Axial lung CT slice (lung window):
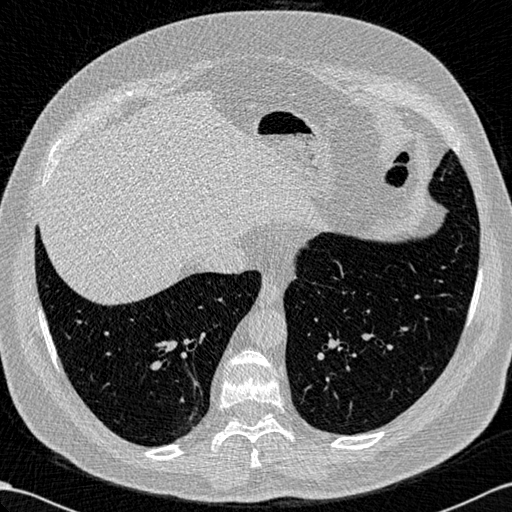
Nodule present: no